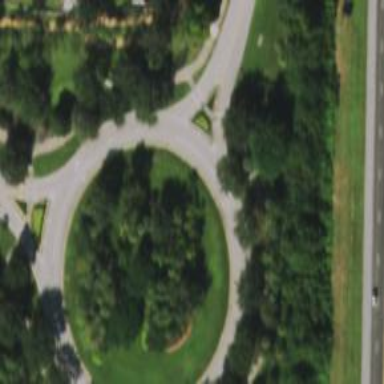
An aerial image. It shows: Tertiary road that leads to roundabout.